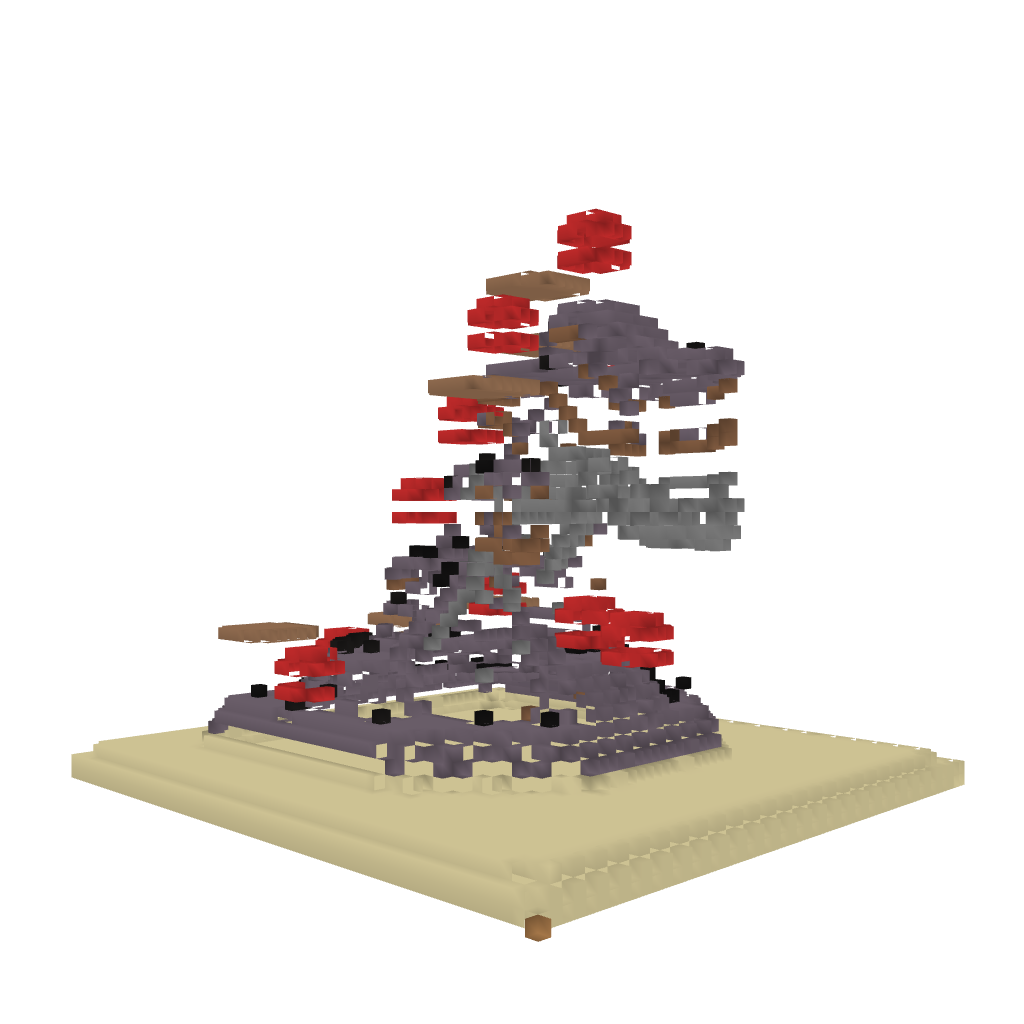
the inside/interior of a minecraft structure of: Mushroom island